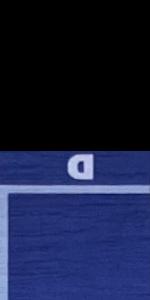
Label: Empty